Interaction volume radius: 10 \u00c5
Interaction volume height: 20 \u00c5
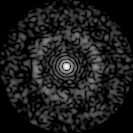
Disorder parameter: 0.8159